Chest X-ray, AP view. Patient: 60 years old, sex M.
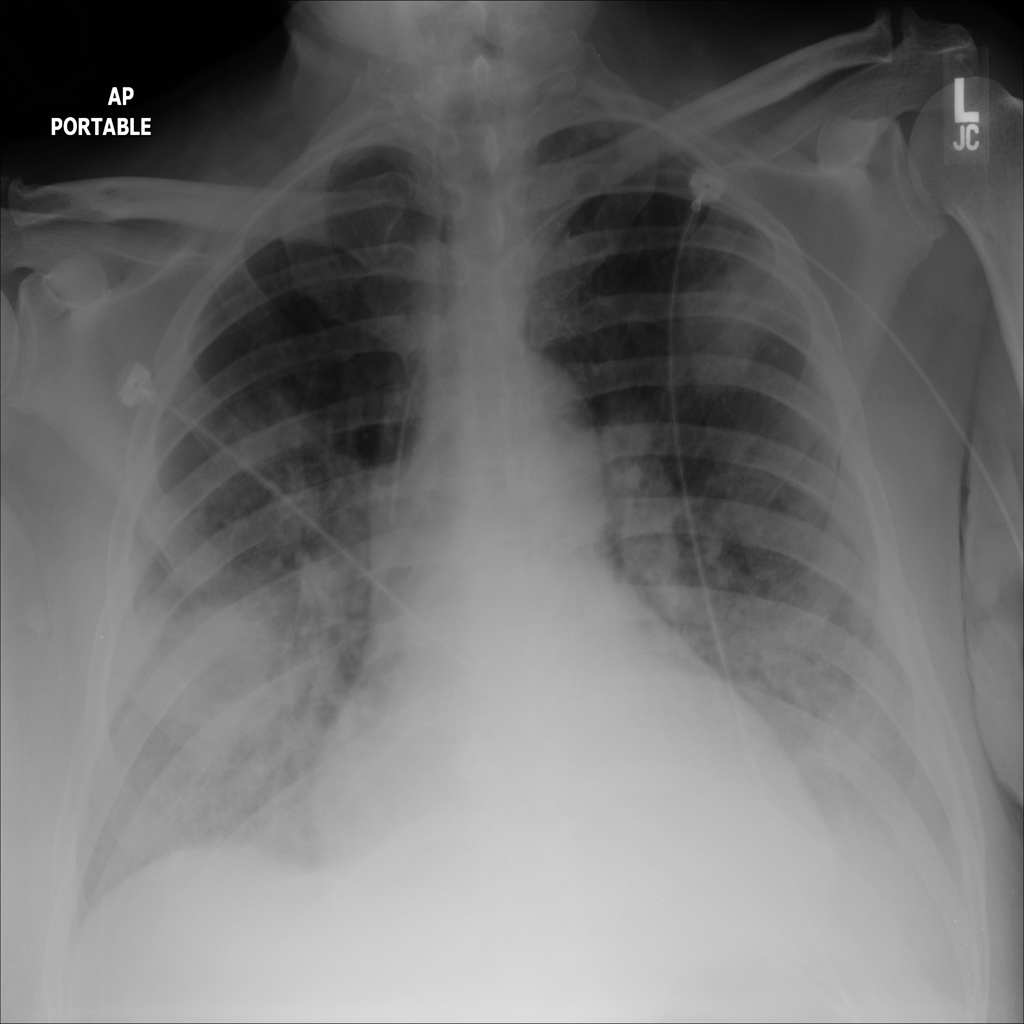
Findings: Effusion, Mass